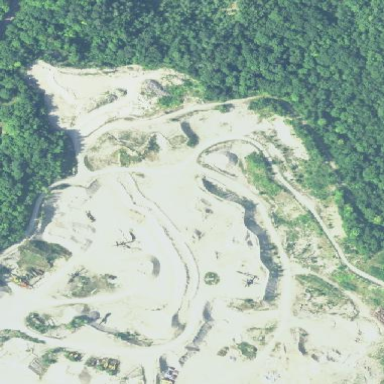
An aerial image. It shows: Quarry used for extracting aggregates.